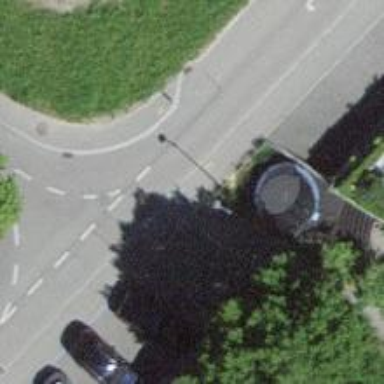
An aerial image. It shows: Sidewalk.